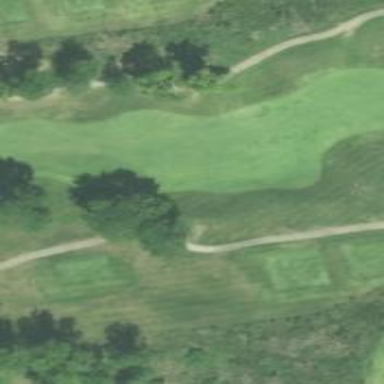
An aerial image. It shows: Golf hole.